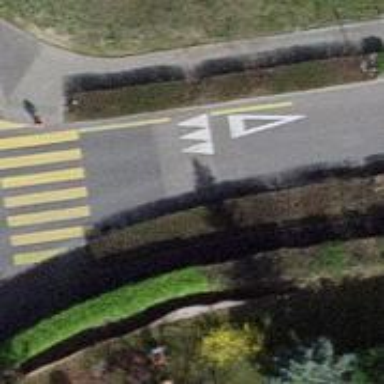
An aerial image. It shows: Asphalt sidewalk along the footway.